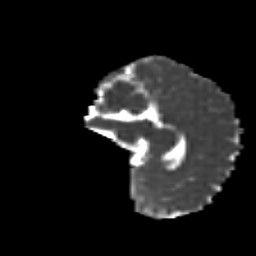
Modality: MD
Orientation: sagittal
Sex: male
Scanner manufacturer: siemens
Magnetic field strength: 3 T
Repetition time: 5 s
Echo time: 0.071 s